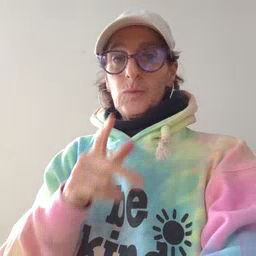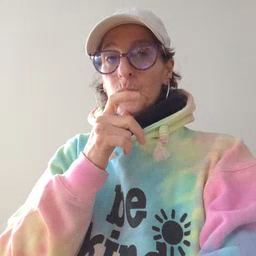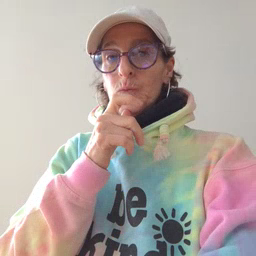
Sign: who